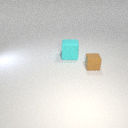
large cyan rubber cube to the left of small brown rubber cube